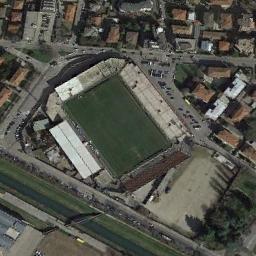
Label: stadium